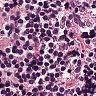
Metastatic tissue present: no